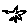
Label: star